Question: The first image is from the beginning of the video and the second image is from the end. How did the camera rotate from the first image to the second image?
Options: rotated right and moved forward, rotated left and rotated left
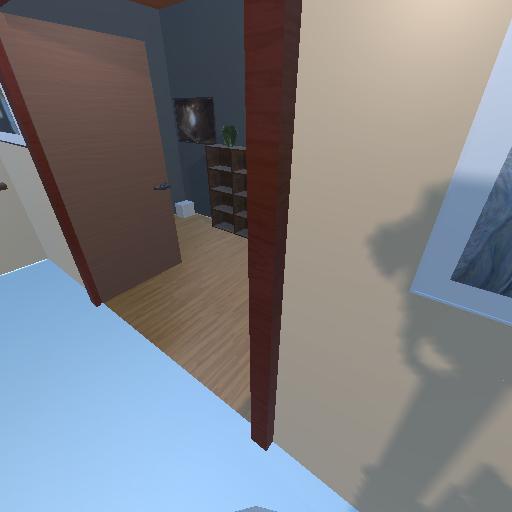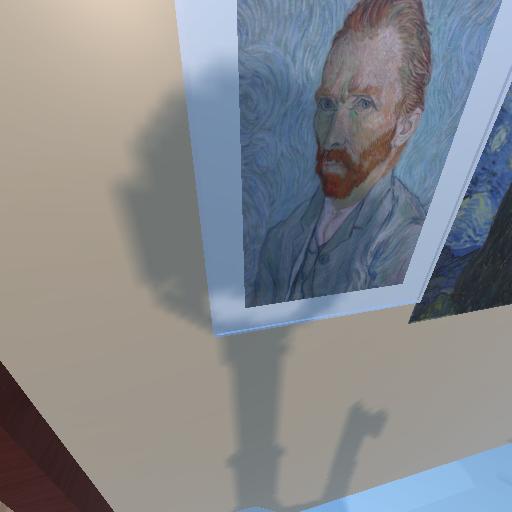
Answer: rotated right and moved forward